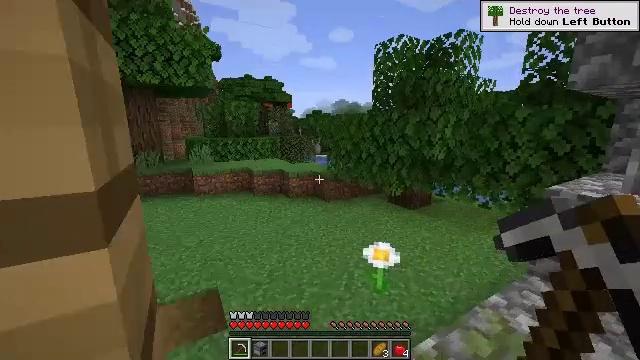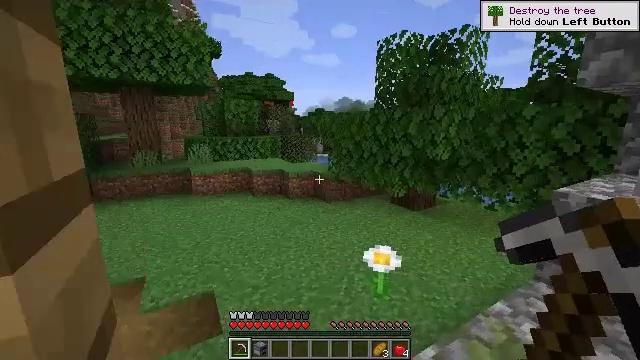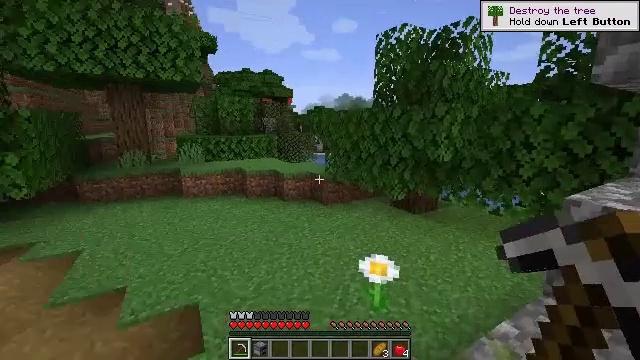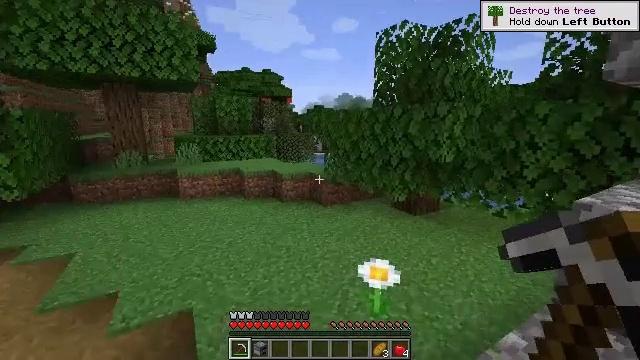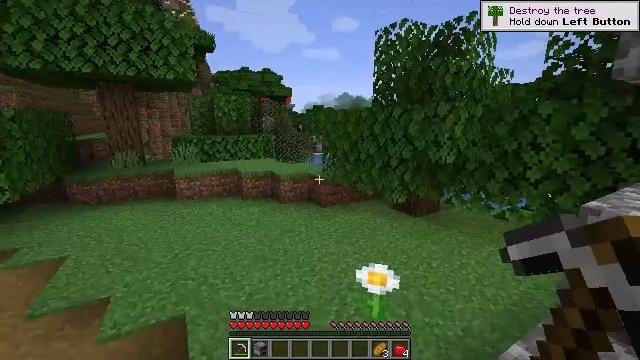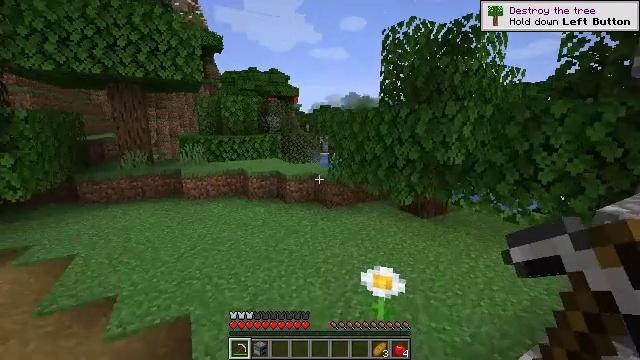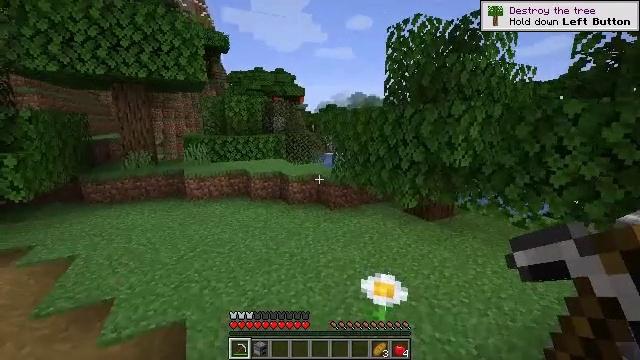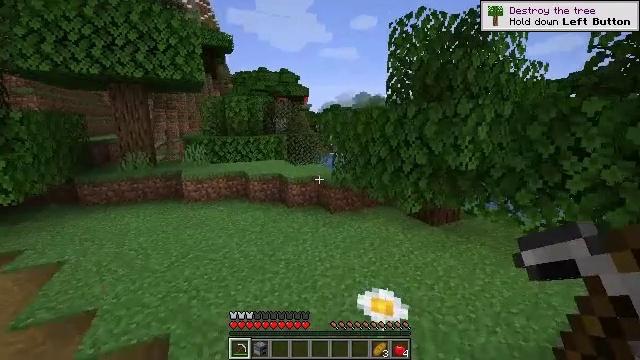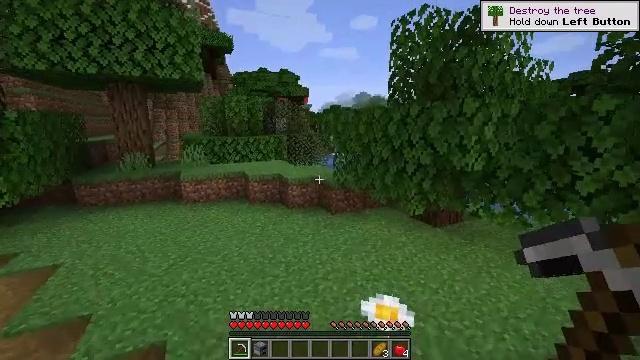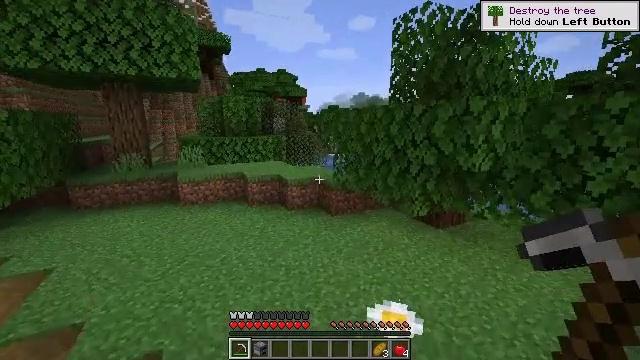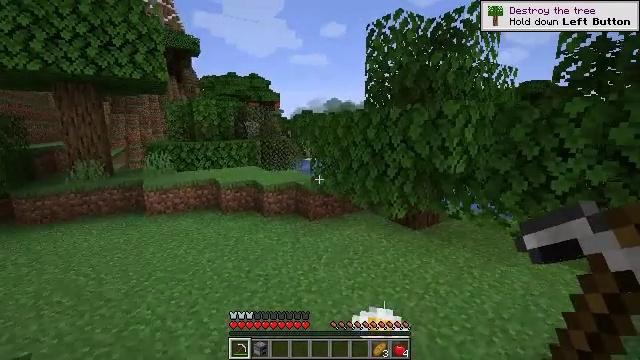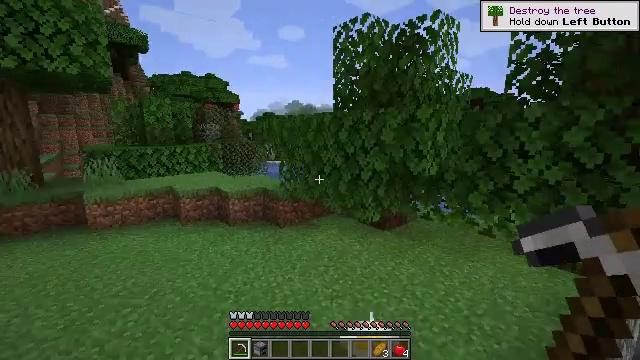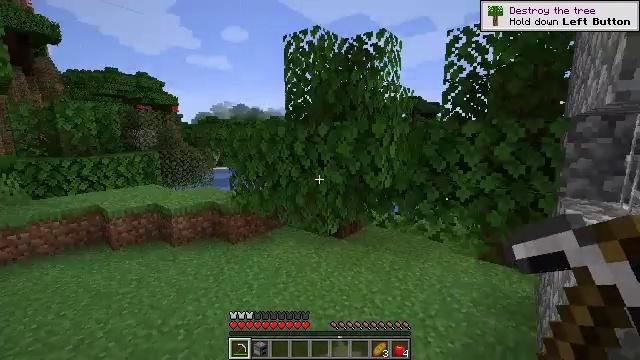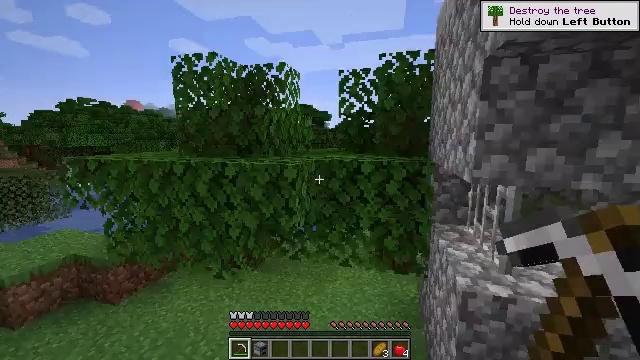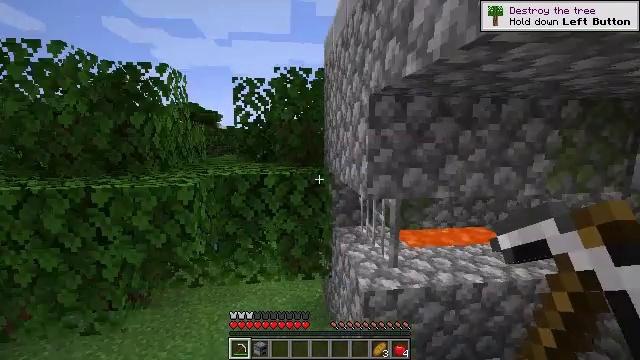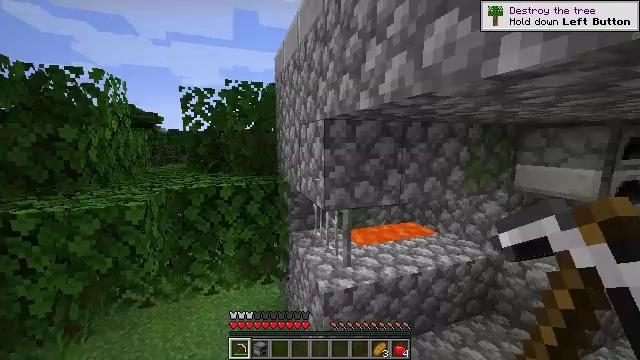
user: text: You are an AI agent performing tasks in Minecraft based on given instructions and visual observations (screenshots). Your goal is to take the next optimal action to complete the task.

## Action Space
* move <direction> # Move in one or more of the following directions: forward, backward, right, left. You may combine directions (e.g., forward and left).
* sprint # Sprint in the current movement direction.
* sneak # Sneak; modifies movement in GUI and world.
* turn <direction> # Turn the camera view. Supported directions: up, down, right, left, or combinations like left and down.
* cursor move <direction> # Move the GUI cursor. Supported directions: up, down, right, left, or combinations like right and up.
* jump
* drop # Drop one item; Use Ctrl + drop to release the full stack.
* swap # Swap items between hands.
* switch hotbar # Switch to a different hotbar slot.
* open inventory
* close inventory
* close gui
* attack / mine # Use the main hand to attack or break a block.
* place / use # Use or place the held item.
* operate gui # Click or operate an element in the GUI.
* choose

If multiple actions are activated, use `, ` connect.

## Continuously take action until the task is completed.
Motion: motion action
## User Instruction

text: Gather materials such as cobblestone.
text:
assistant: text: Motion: move forward, sprint
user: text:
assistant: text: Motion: move forward, sprint
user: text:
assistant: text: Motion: move forward and move right
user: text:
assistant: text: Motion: move forward and move right
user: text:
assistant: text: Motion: move forward and move right, turn left
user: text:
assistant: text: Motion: move forward and move right, turn left
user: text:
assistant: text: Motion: move forward, turn left
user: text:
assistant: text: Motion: move forward and move left
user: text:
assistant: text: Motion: move forward and move left
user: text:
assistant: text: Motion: move forward and move left, turn right
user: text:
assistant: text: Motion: move forward and move left, turn right
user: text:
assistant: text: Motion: move forward and move left, turn right, jump
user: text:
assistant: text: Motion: move forward and move left, turn right, jump
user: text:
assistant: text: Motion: move forward and move left, sprint, turn right, jump
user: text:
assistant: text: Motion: move left, sprint, turn right, jump
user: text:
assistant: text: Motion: move left, sprint, turn right, jump
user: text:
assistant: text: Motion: move left, jump
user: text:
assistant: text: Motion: move left
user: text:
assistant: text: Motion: move left, turn left
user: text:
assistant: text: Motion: move left, turn left
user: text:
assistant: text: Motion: move left, turn left
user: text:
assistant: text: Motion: move left, turn left
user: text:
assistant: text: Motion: move left, turn left
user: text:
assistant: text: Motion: move forward and move left, turn left
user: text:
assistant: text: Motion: move forward and move left
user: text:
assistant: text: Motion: move forward and move left
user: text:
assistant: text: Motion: move forward
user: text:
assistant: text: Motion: move forward, turn left
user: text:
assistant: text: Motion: move forward, turn left
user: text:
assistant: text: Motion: move forward, turn left